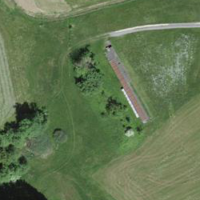
EUNIS habitat code: 24
Species observed at this site:
Gryllus campestris
Roeseliana roeselii